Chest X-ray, PA view. Patient: 47 years old, sex M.
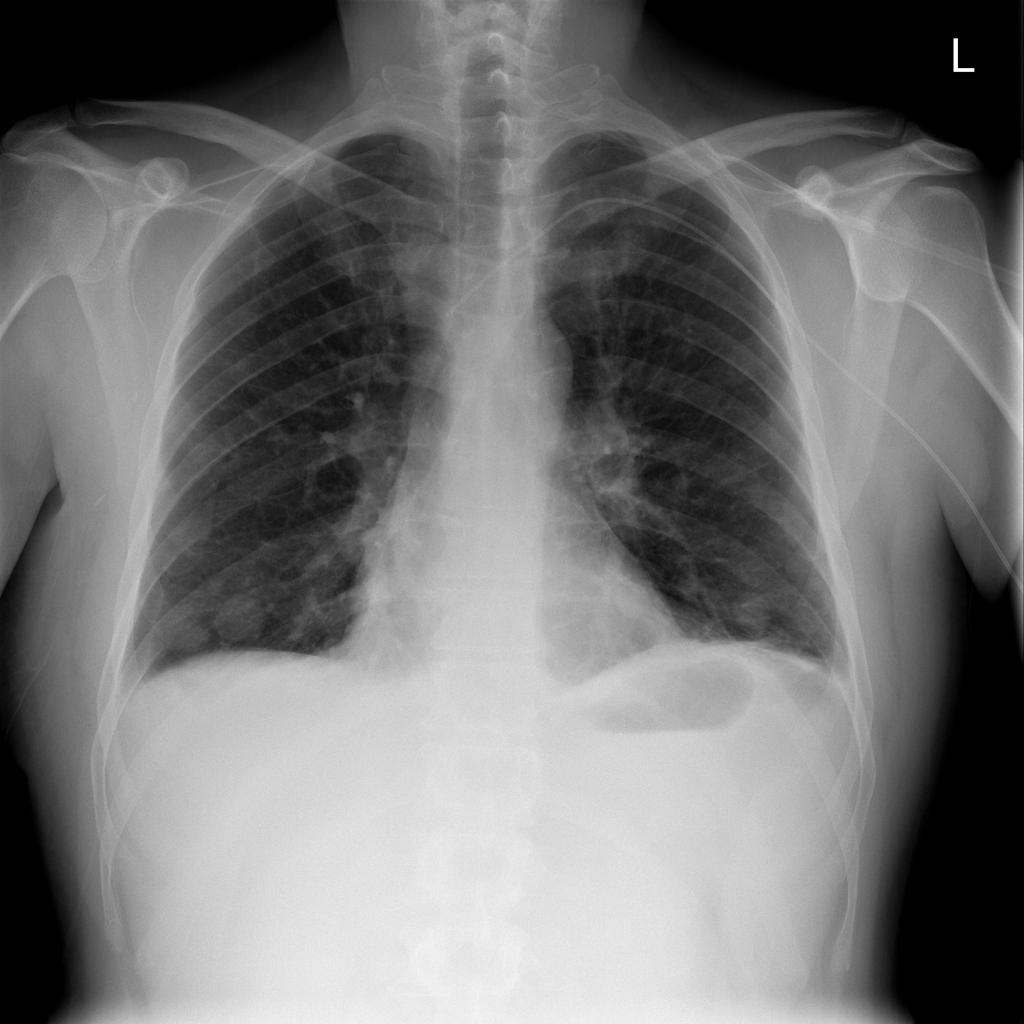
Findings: Nodule